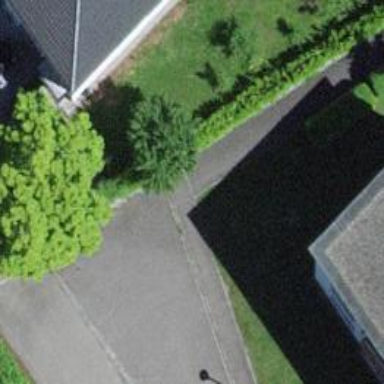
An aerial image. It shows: Set of steps on the road.